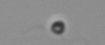
Label: nanoplankton_mix